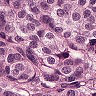
Metastatic tissue present: yes